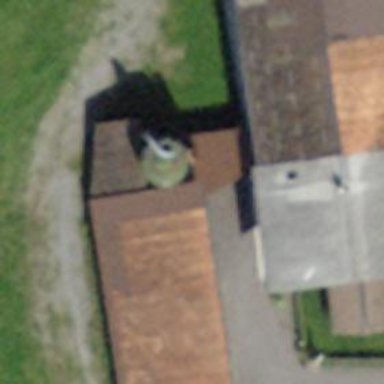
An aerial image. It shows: Barn.